Interaction volume radius: 10 \u00c5
Interaction volume height: 35 \u00c5
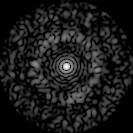
Disorder parameter: 0.8366